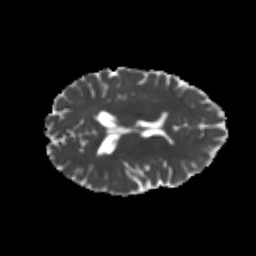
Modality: MD
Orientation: axial
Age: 19
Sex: female
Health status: healthy
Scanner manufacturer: philips
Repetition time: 7.478 s
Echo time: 0.08753 s